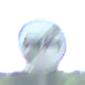
Verkehrszeichen: EndeUeberholverbot
Umgebung: Outdoor, Special
Tageszeit: MorningAfternoon
Wetter: Clear
Licht: Natural
Jahreszeit: NotSpecified
Kontrast: HighContrast